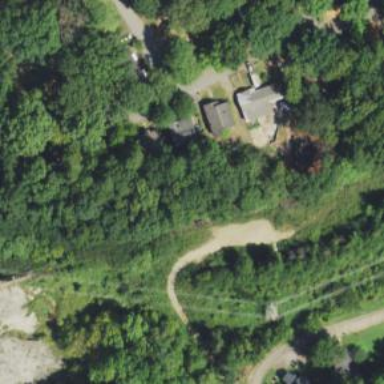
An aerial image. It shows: Disused railway spur service.